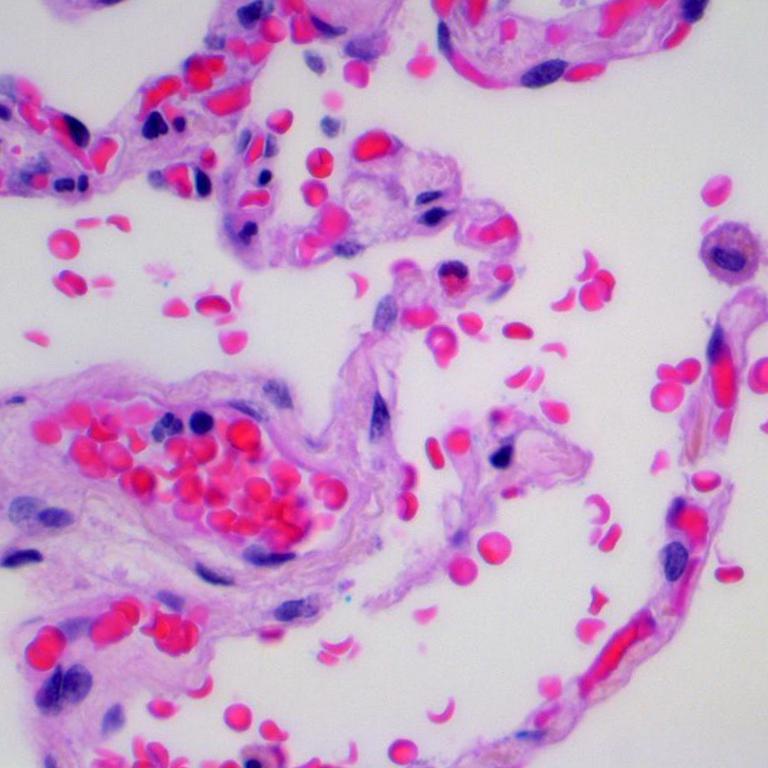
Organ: lung
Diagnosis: benign